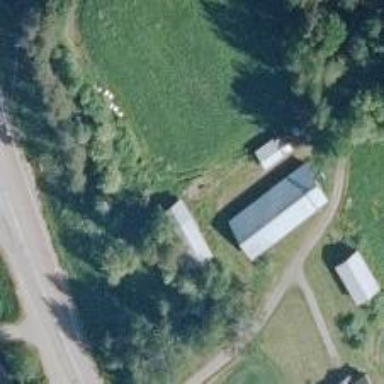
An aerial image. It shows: Farmyard area.